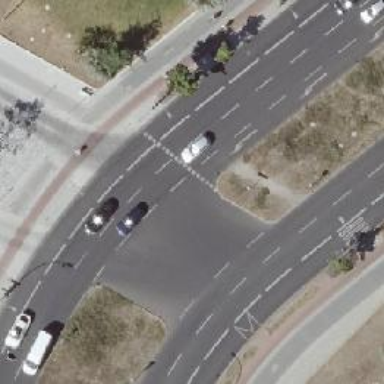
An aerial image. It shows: Crossing with traffic signals and central island.